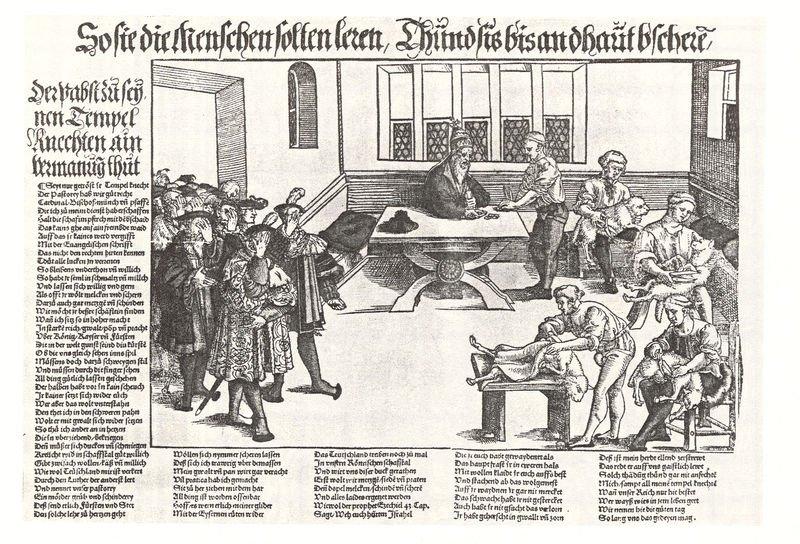
Titel: Der Papst und seine Tempelknechte
Institution: (Seriendruck)
Schlagwörter: feder, gott, hand, mann, menschen, sitzen, fenster, frau, glas, hut, hüte, männer, raum, stühle, tisch, tür, zimmer, hund, tiere, herren, versammlung, augen, federn, gesicht, mensch, bild, innenraum, gewänder, personen, blatt, renaissance, handel, federhut, holzschnitt, schrift, grafik, spalten, geschäfte, bank, saal, papst, wolle, deutsch, gruppen, scheren, lamm, metzger, schaf, schlachten, rundfenster, geld, porträts, druck, stich, illustration, text, zeitung, beschriftung, überschrift, rathaus, verdecken, fensterglas, mittelalter, tiara, edelmänner, tempel, kaufleute, ereignis, opferung, edelmann, lernen, kupferstich, sünde, lämmer, schafe, schäfer, miniatur, fraktur, flugblatt, altdeutsch, bezahlen, eckbank, schlachtung, schur, schafschur, zählen, papstkrone, deutsche, ausweiden, 16. jahrhundert, schjiur, federkappe, holzschnittbild, ratha